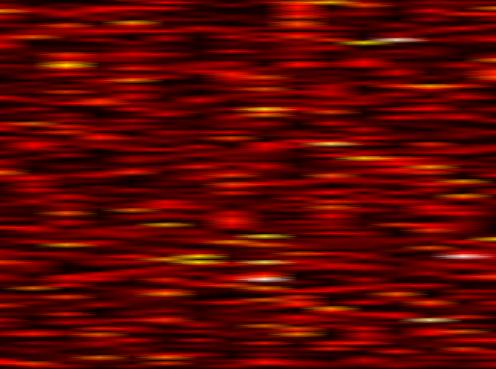
Label: WOLA